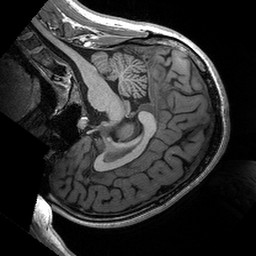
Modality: T1w
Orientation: sagittal
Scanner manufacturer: siemens
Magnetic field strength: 3 T
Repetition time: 2.53 s
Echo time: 0.00288 s